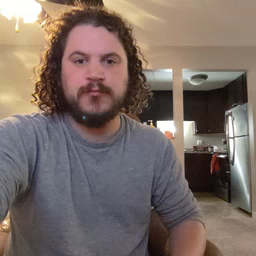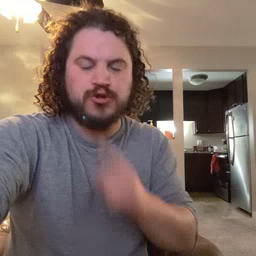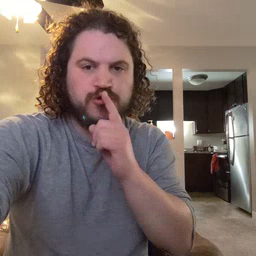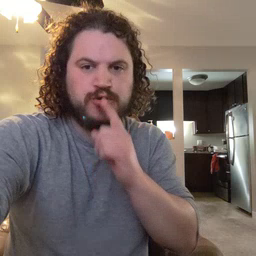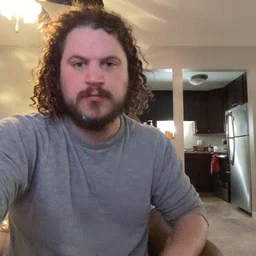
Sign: shhh